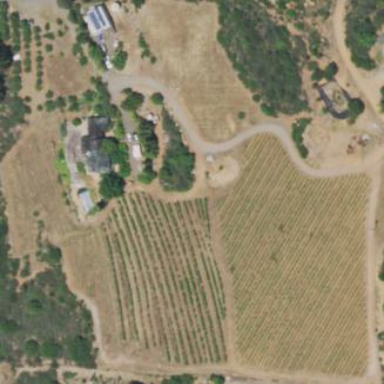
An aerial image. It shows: Vineyard with wine grapes as the main crop.